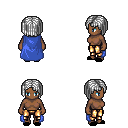
a pixel art fantasy rpg character, female body template, human, dark skin, blue cape, gold greaves, white pageboy hairstyle, black slippers, four views (front, back, left, right), 2x2 character sprite sheet, small pixel art, hard edges, no anti-aliasing